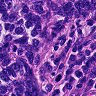
Metastatic tissue present: yes